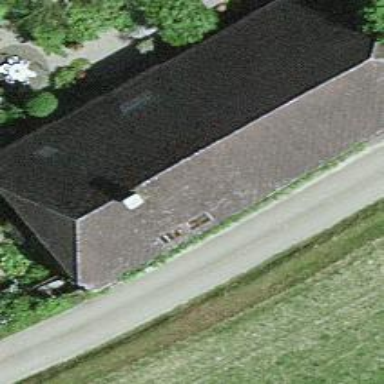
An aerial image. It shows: Farm building.